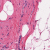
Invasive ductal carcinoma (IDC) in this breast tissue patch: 1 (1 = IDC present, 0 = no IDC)